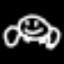
Label: frog